Question: I'm trying to implement this web api autocomplete in a standard mvc app.
<URL>
Here's a screen grab from Firebug <URL>

I've created a controller method and added the jquery script, but I keep getting a 'JSON.parse: unexpected character' error. I don't see any unusual characters in my data.
'''
$(document).ready(function () {
$('#txtSearch3').autocomplete({
source: function (request, response) {
$.ajax({
url: '/home/Get',
type: 'GET',
cache: false,
data: request,
dataType: 'json',
success: function (json) {
// call autocomplete callback method with results
response($.map(json, function (name, val) {
return {
label: name,
value: val
}
}));
},
error: function (XMLHttpRequest, textStatus, errorThrown) {
//alert('error - ' + textStatus);
console.log('error', textStatus, errorThrown);
}
});
},
minLength: 2,
select: function (event, ui) {
alert('you have selected ' + ui.item.label + ' ID: ' + ui.item.value);
$('#txtSearch3').val(ui.item.label);
return false;
}
})
});
'''
// my controller code
'''
public IDictionary<int, string> Get(string term)
{
using (myEntities context = new myEntities())
{
return context.Categories1.Where(x => x.CategoryName.Contains(term)).ToDictionary(x => x.CategoryId, x => x.CategoryName);
}
}
'''
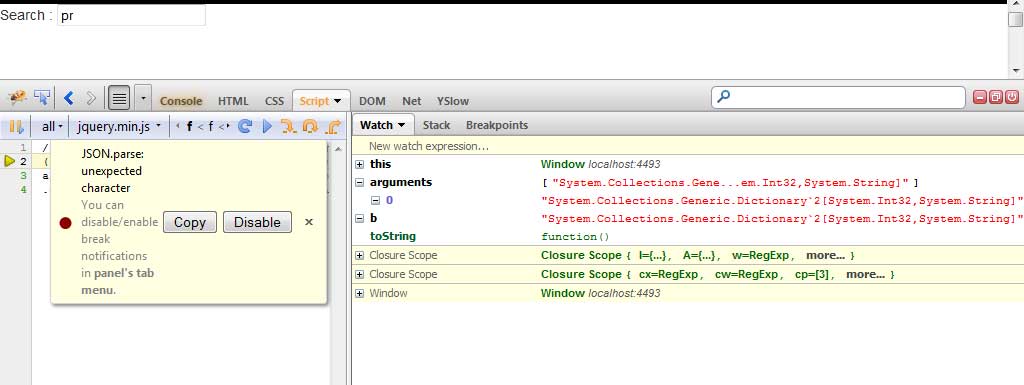
Answer: OK, finally figured this out, my return should just have been my valid json, no need for label/value.
Thanks for the helpful replies
'''
$(document).ready(function () {
$('#txtSearch3').autocomplete({
source: function (request, response) {
$.ajax({
url: '/home/Get',
type: 'GET',
cache: false,
contentType: "application/json; charset=utf-8",
data: request,
dataType: 'json',
success: function (json) {
response($.map(json, function () {
return json;
}));
},
error: function (XMLHttpRequest, textStatus, errorThrown) {
//alert('error - ' + textStatus);
console.log('error', textStatus, errorThrown);
}
});
},
minLength: 2,
select: function (event, ui) {
alert('you have selected ' + ui.item.label + ' ID: ' + ui.item.value);
$('#txtSearch3').val(ui.item.label);
return false;
}
})
'''
});